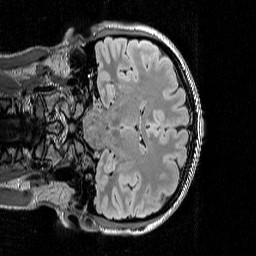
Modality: T2w
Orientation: coronal
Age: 26
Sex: female
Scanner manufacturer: siemens
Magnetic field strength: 3 T
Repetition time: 5 s
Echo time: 0.386 s